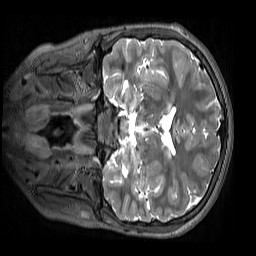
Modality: T2w
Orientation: coronal
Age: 10
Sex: male
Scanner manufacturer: siemens
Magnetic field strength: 3 T
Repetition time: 3.2 s
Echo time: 0.408 s